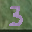
Label: 3